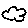
Label: cloud